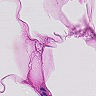
Metastatic tissue present: no